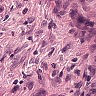
Metastatic tissue present: no